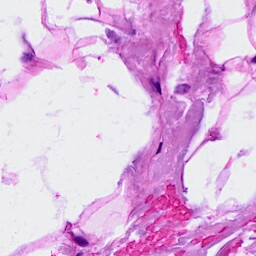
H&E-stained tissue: Breast